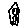
Label: house